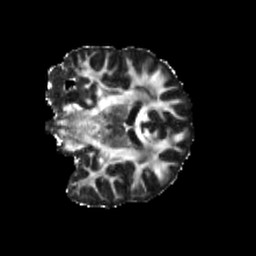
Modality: FA
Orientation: coronal
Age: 56
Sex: male
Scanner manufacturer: siemens
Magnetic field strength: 3 T
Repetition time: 3.23 s
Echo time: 0.0892 s